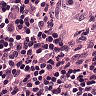
Metastatic tissue present: no